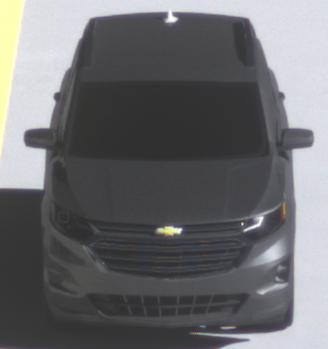
Make: Chevrolet
Model: Equinox
Detailed model: Gen. 2
Model produced from: 2015
Model produced until: 2017
Doors: 5
Color: gray
Road condition: dry road
Daytime: morning or afternoon
Contrast: high contrast